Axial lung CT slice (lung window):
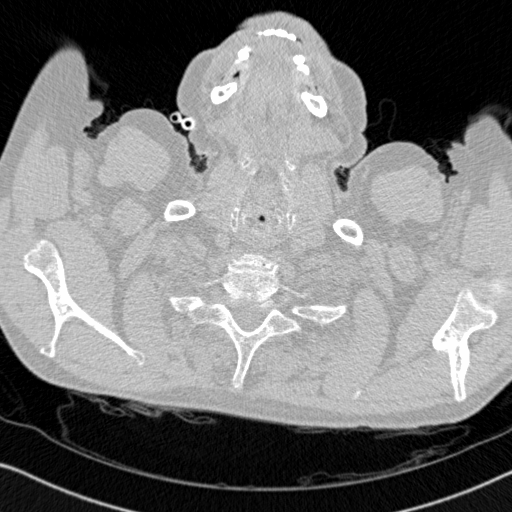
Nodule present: no